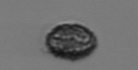
Label: Pseudochattonella_farcimen